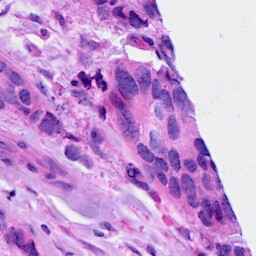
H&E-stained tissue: Breast